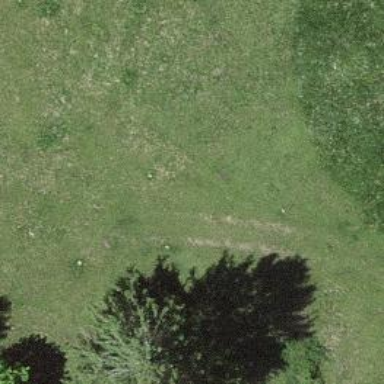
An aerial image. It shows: Grassy track with grade 5 track type.